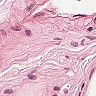
Metastatic tissue present: no